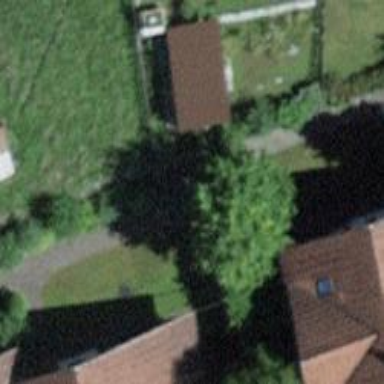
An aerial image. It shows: Paved footway.